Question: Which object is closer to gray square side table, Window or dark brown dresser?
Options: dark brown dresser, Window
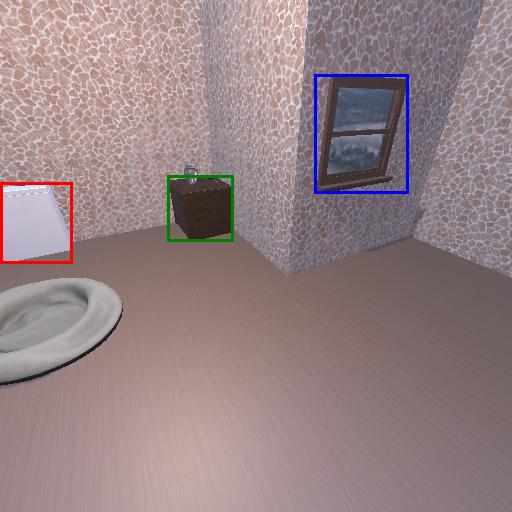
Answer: dark brown dresser